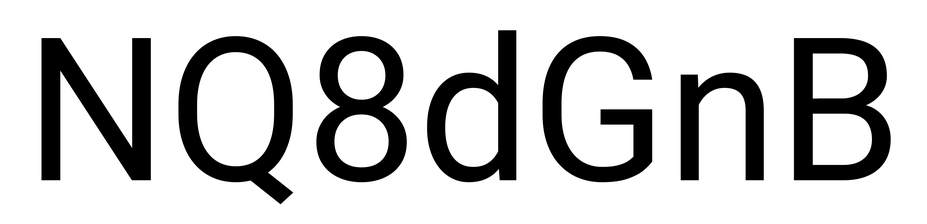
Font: Roboto_Regular